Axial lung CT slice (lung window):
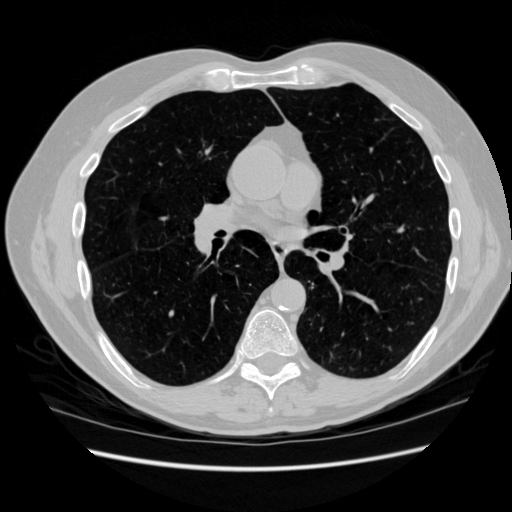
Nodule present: no